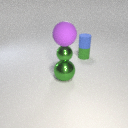
large green metal sphere below large purple rubber sphere